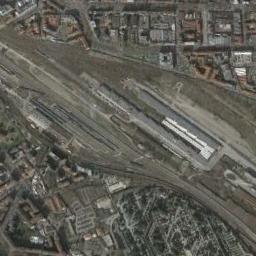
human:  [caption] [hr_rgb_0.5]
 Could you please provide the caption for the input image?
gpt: There is a railway station in the crowded city .

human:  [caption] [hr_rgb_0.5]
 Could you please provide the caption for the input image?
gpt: The railway station has some railways and buildings and lots of other buildings are next to the railway station .

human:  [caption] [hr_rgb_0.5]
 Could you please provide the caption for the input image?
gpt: The railway station is next to some buildings and trees .

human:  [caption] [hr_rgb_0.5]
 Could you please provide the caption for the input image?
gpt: There are numerous buildings beside the railway station .

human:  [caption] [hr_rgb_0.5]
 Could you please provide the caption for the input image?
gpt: There are some bare land around the railways station .